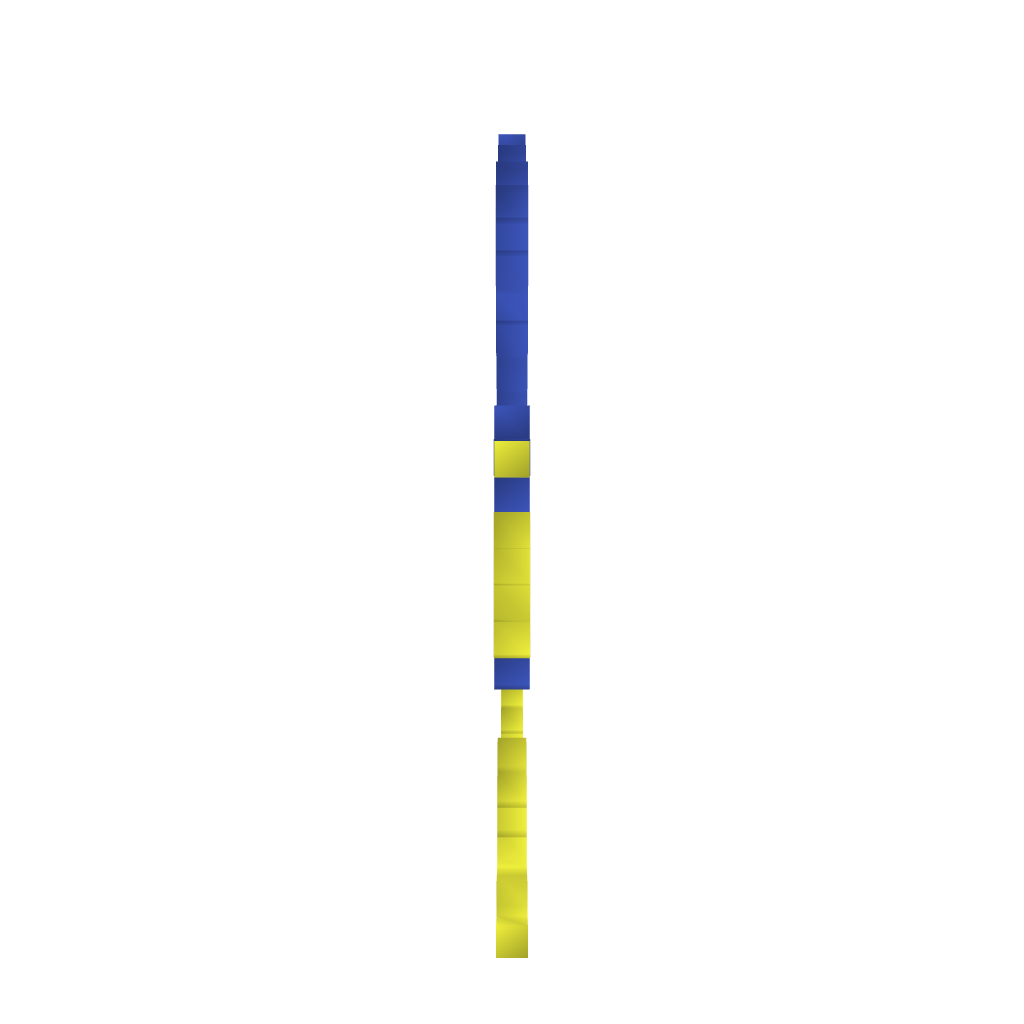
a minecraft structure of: Airman (ErnieCIII) bad low quality